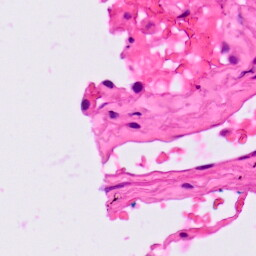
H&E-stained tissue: Lung